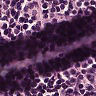
Metastatic tissue present: no